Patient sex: F
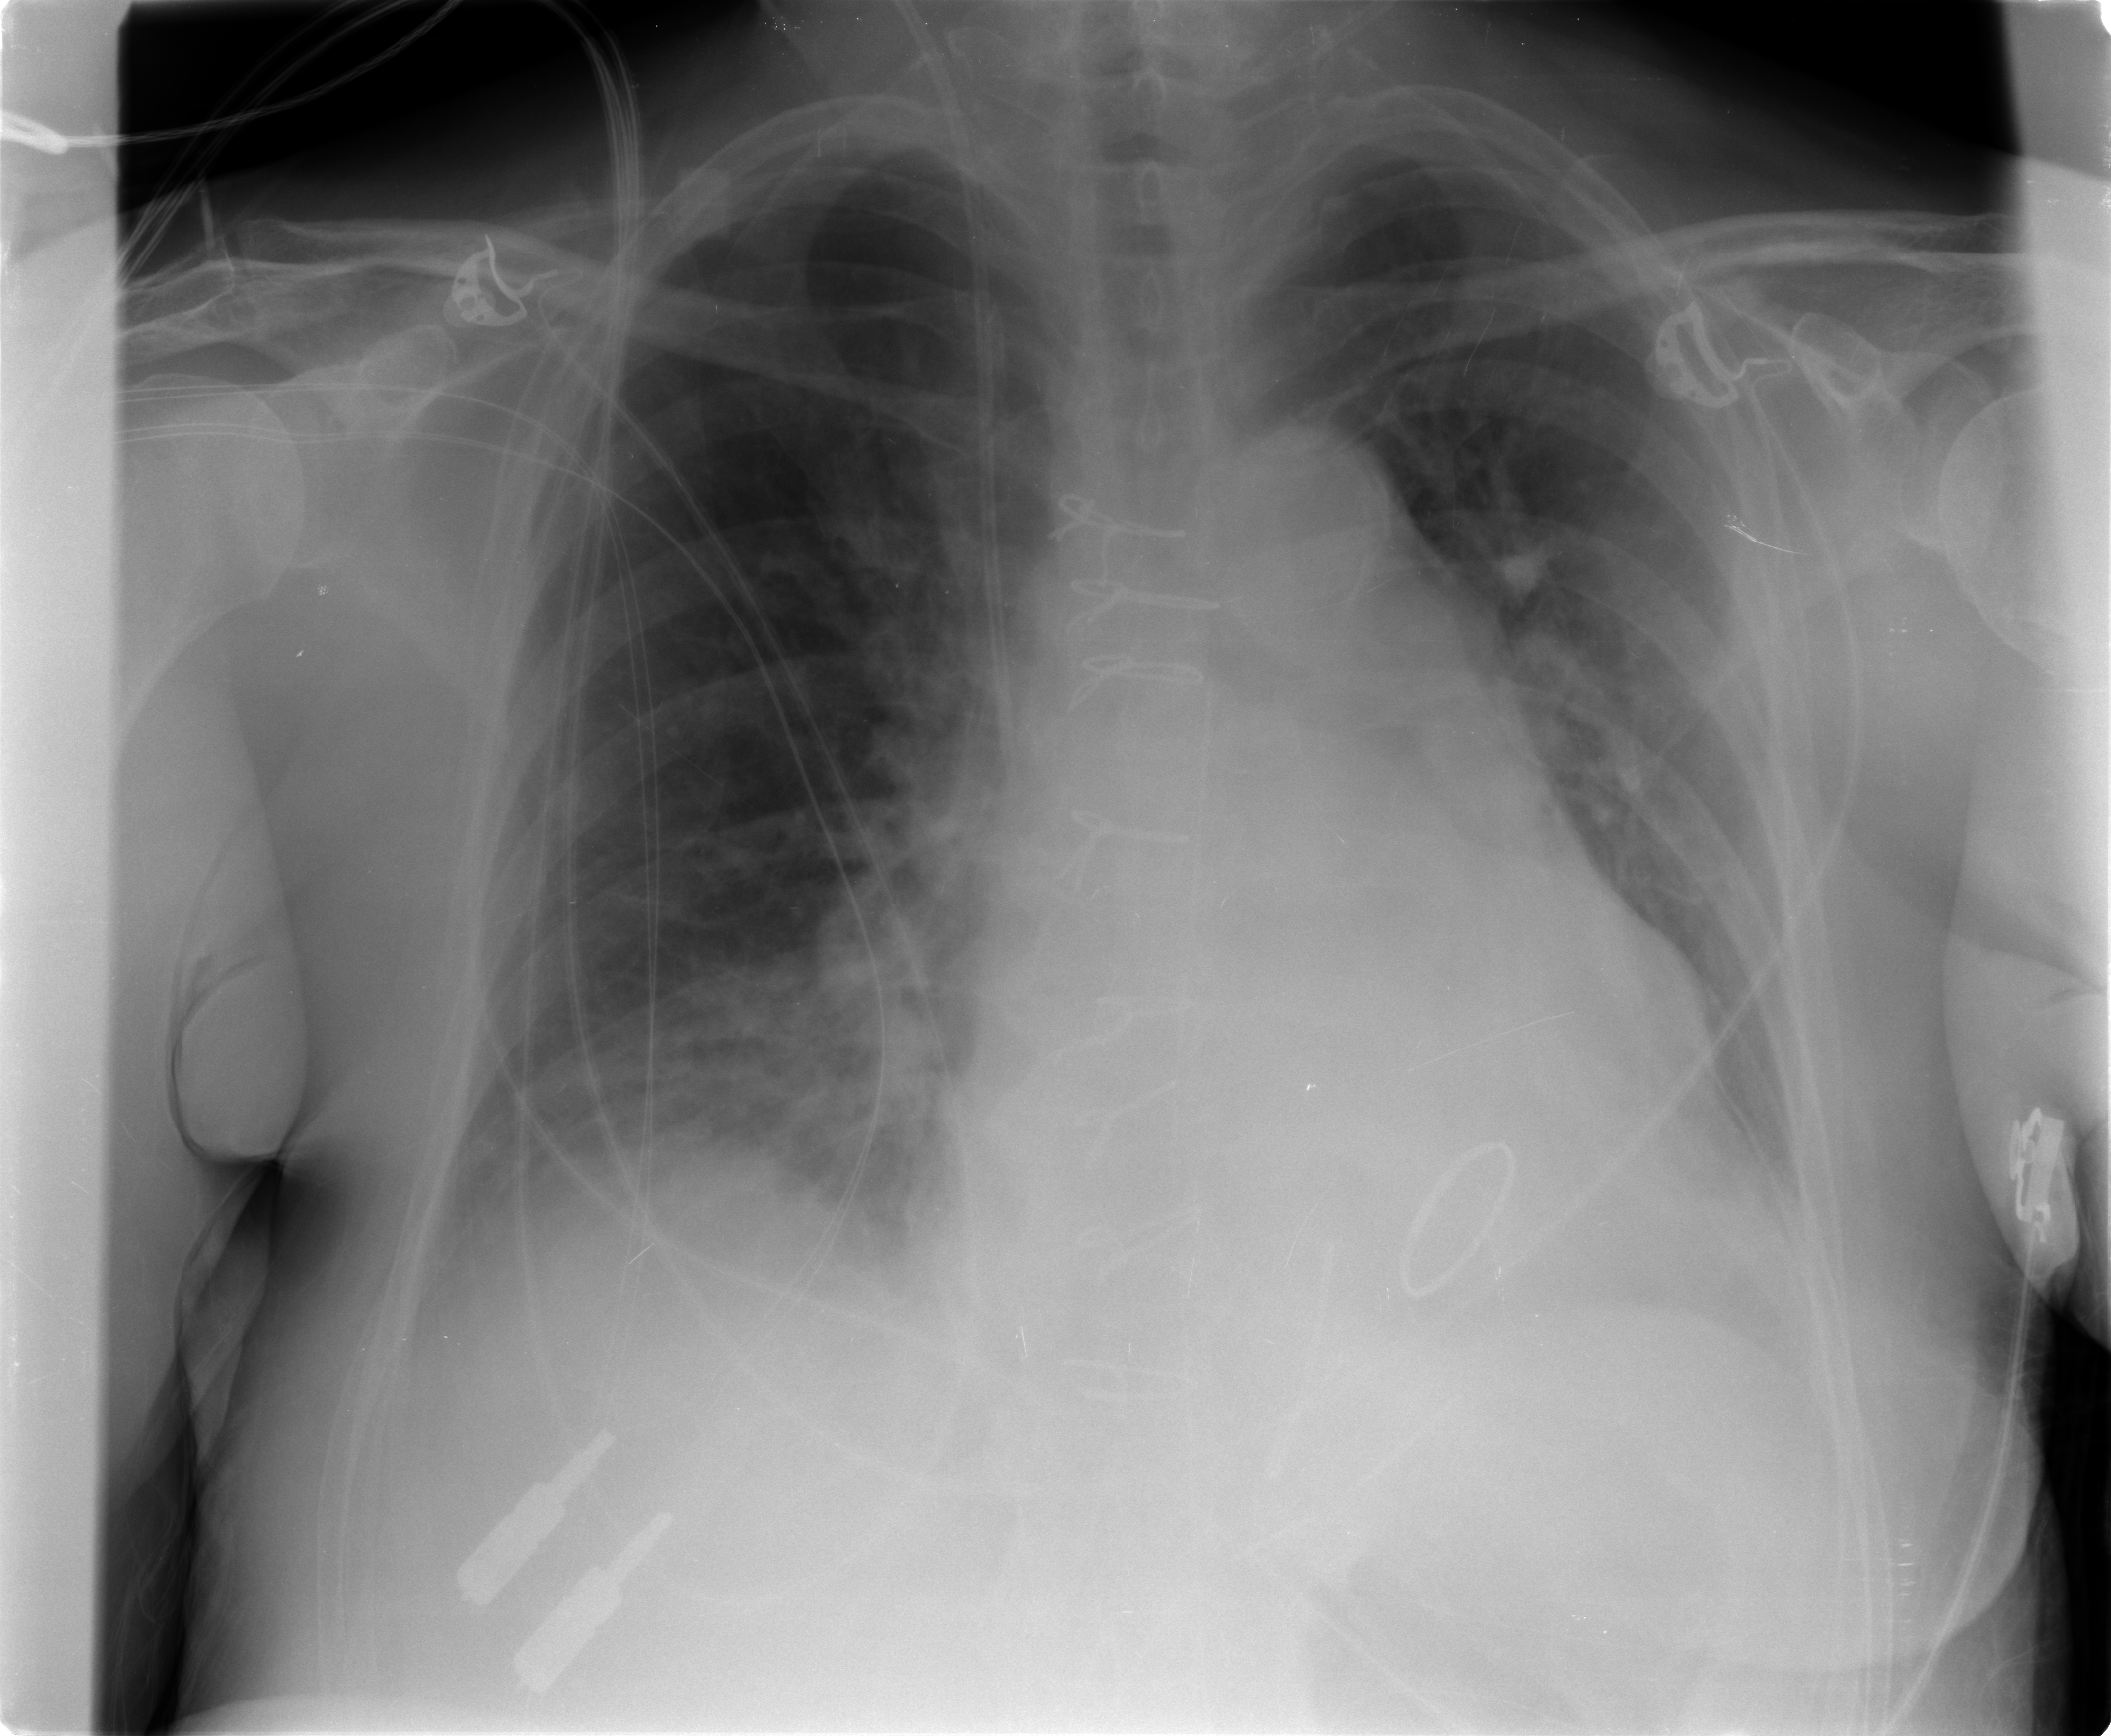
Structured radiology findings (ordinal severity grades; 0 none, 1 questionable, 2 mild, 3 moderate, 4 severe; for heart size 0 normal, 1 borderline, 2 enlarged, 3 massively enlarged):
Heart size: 2
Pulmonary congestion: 2
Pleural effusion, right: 2
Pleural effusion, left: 2
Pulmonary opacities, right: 0
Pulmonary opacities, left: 0
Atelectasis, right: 0
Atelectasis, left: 2